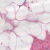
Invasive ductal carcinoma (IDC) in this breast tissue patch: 0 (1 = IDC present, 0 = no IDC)